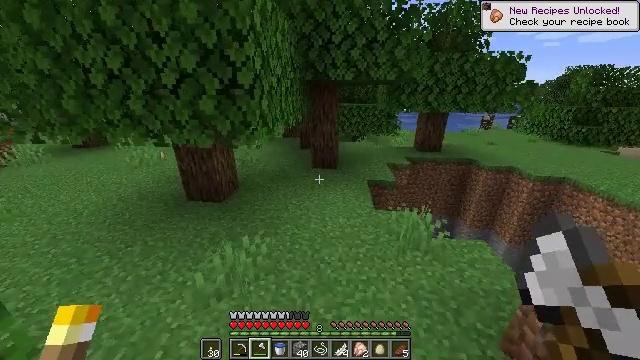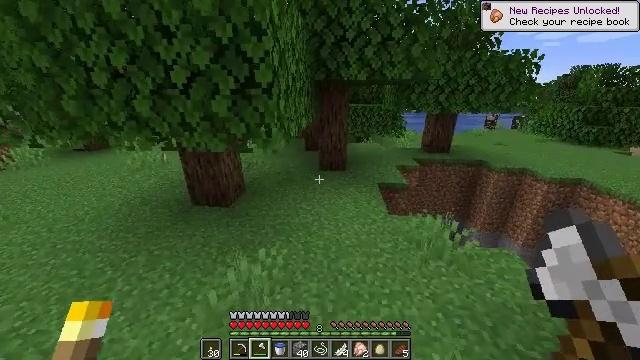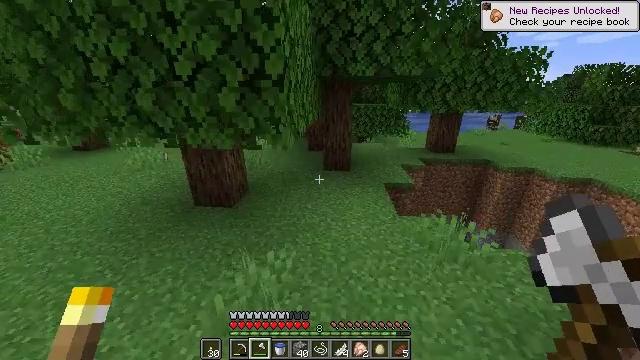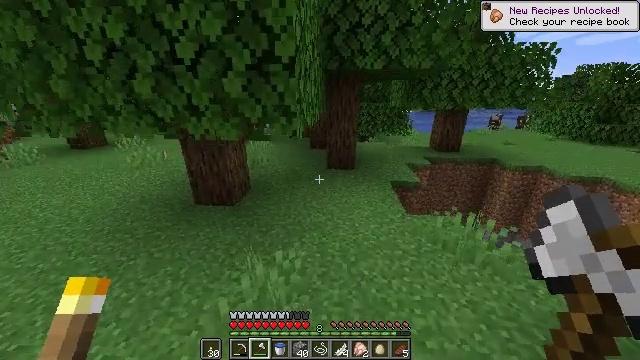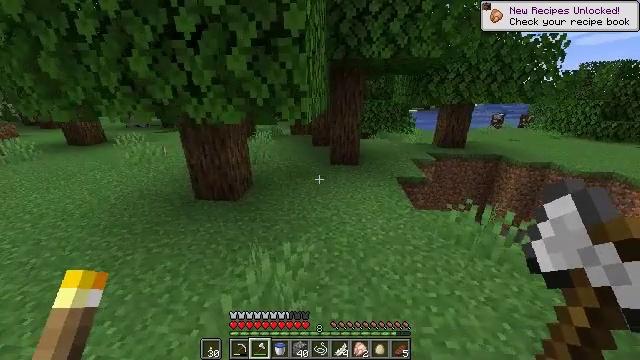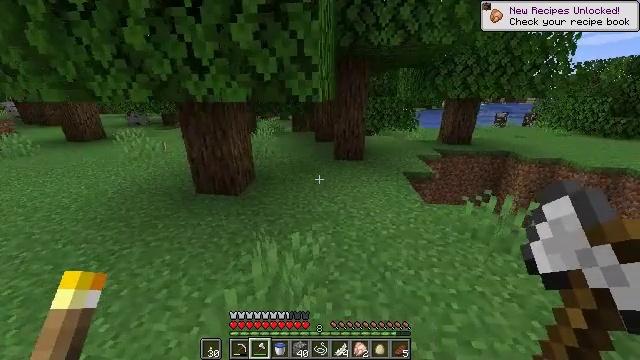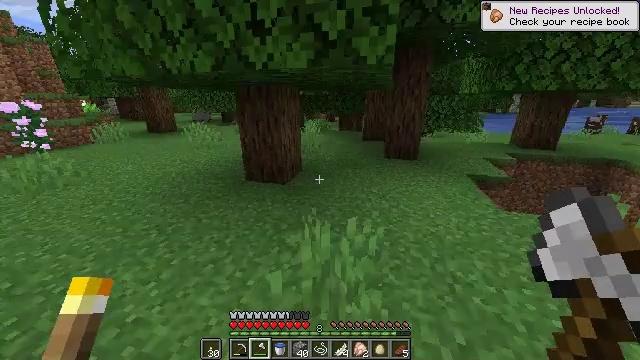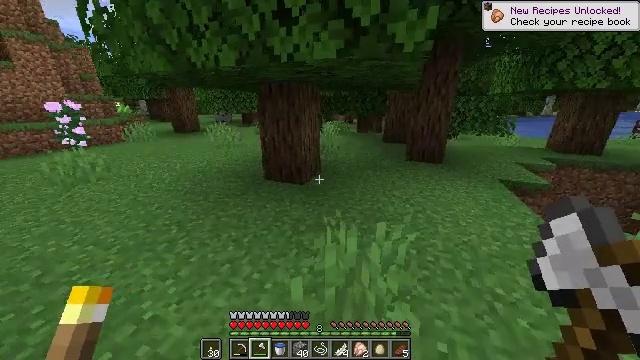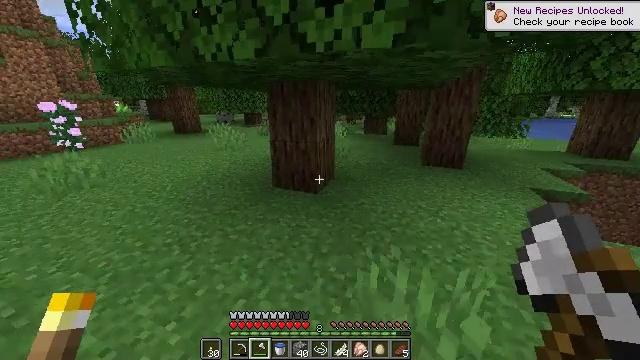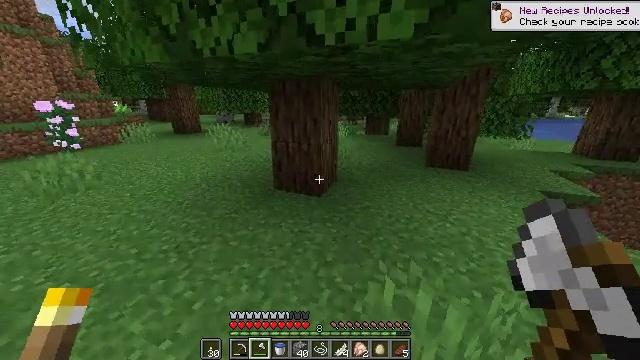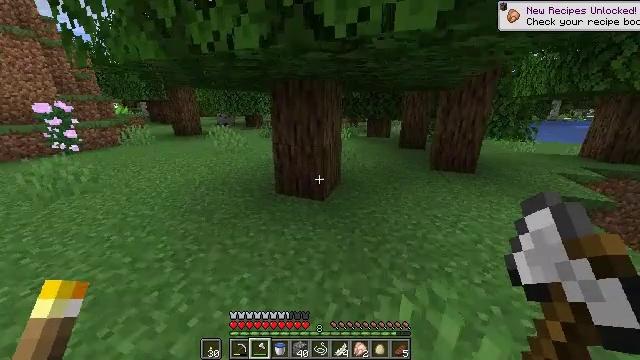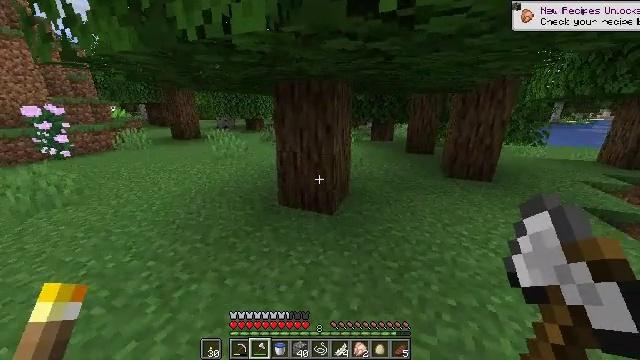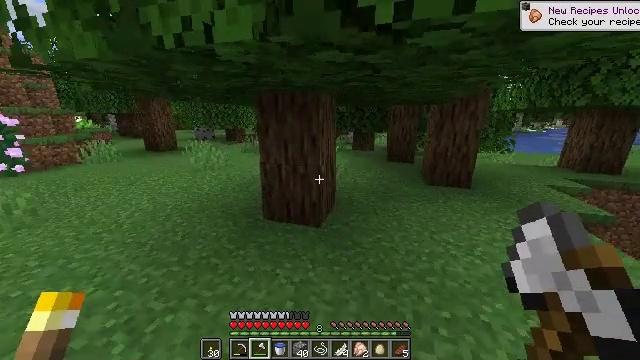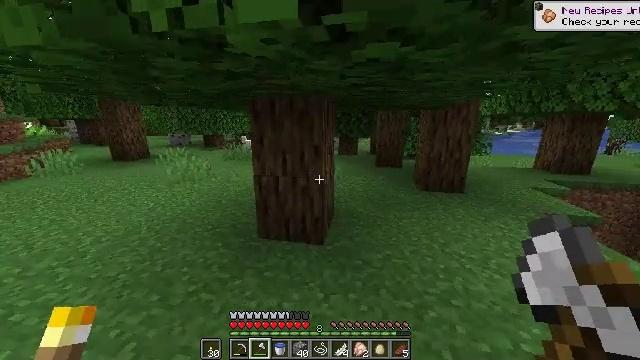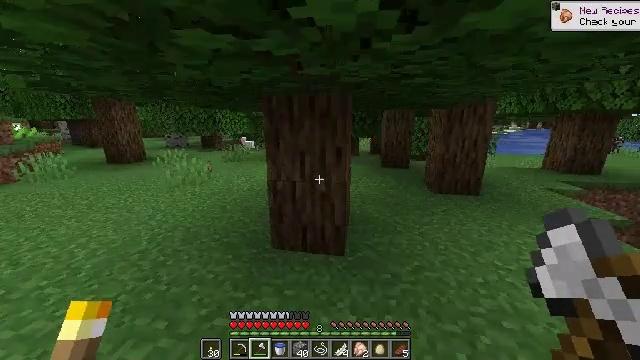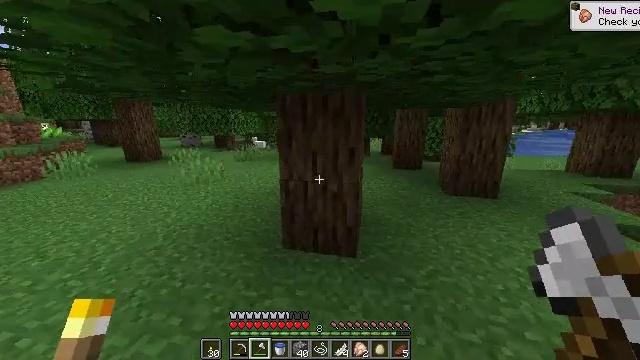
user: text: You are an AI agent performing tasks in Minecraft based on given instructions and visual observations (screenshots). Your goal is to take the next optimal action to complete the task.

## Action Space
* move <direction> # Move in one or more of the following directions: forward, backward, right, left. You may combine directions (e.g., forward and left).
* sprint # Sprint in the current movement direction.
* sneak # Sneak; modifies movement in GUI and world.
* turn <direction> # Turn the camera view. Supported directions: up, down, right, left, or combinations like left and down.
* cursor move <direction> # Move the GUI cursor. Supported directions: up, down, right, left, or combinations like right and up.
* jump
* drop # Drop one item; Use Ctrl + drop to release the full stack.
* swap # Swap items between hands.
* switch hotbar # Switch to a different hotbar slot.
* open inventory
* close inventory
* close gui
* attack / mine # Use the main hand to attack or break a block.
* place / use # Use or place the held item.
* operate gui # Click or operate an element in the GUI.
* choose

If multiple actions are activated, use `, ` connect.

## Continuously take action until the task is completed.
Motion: motion action
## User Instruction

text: Kill mobs.
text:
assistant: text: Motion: move forward and move left, sprint
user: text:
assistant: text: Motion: move forward and move left, sprint
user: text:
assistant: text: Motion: move forward and move left, sprint
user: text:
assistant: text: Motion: move forward and move left, sprint
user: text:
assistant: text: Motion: move forward and move left, sprint
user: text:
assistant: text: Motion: move forward and move left, sprint, turn left and up
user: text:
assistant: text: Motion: move forward and move left, sprint, turn left
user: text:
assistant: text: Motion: move forward and move left, sprint
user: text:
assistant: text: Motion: move forward, sprint
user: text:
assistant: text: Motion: move forward, sprint
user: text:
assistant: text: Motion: move forward and move left, sprint
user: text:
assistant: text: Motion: move forward and move left, sprint, turn right and up
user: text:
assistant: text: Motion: move forward and move left, sprint, turn right and up
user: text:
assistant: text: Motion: move forward and move left, sprint
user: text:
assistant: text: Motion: move forward and move left, sprint, turn left
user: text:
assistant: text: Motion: move forward and move left, sprint, turn left
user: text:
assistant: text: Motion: move forward and move left, sprint, turn left and up
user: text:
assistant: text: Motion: move forward and move left, sprint, turn left and up
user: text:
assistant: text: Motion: move forward and move left, sprint, turn left
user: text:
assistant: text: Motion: move forward, sprint
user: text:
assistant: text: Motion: move forward, sprint
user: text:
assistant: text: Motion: move forward, sprint
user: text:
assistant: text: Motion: move forward, sprint, turn left and down
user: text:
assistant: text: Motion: move forward, sprint
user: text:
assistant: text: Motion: move forward, sprint
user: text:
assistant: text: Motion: move forward, sprint
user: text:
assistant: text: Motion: move forward, sprint, turn right
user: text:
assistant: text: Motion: move forward, sprint
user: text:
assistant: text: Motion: move forward, sprint
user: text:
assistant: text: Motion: move forward, sprint